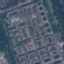
Land use / land cover class: Residential